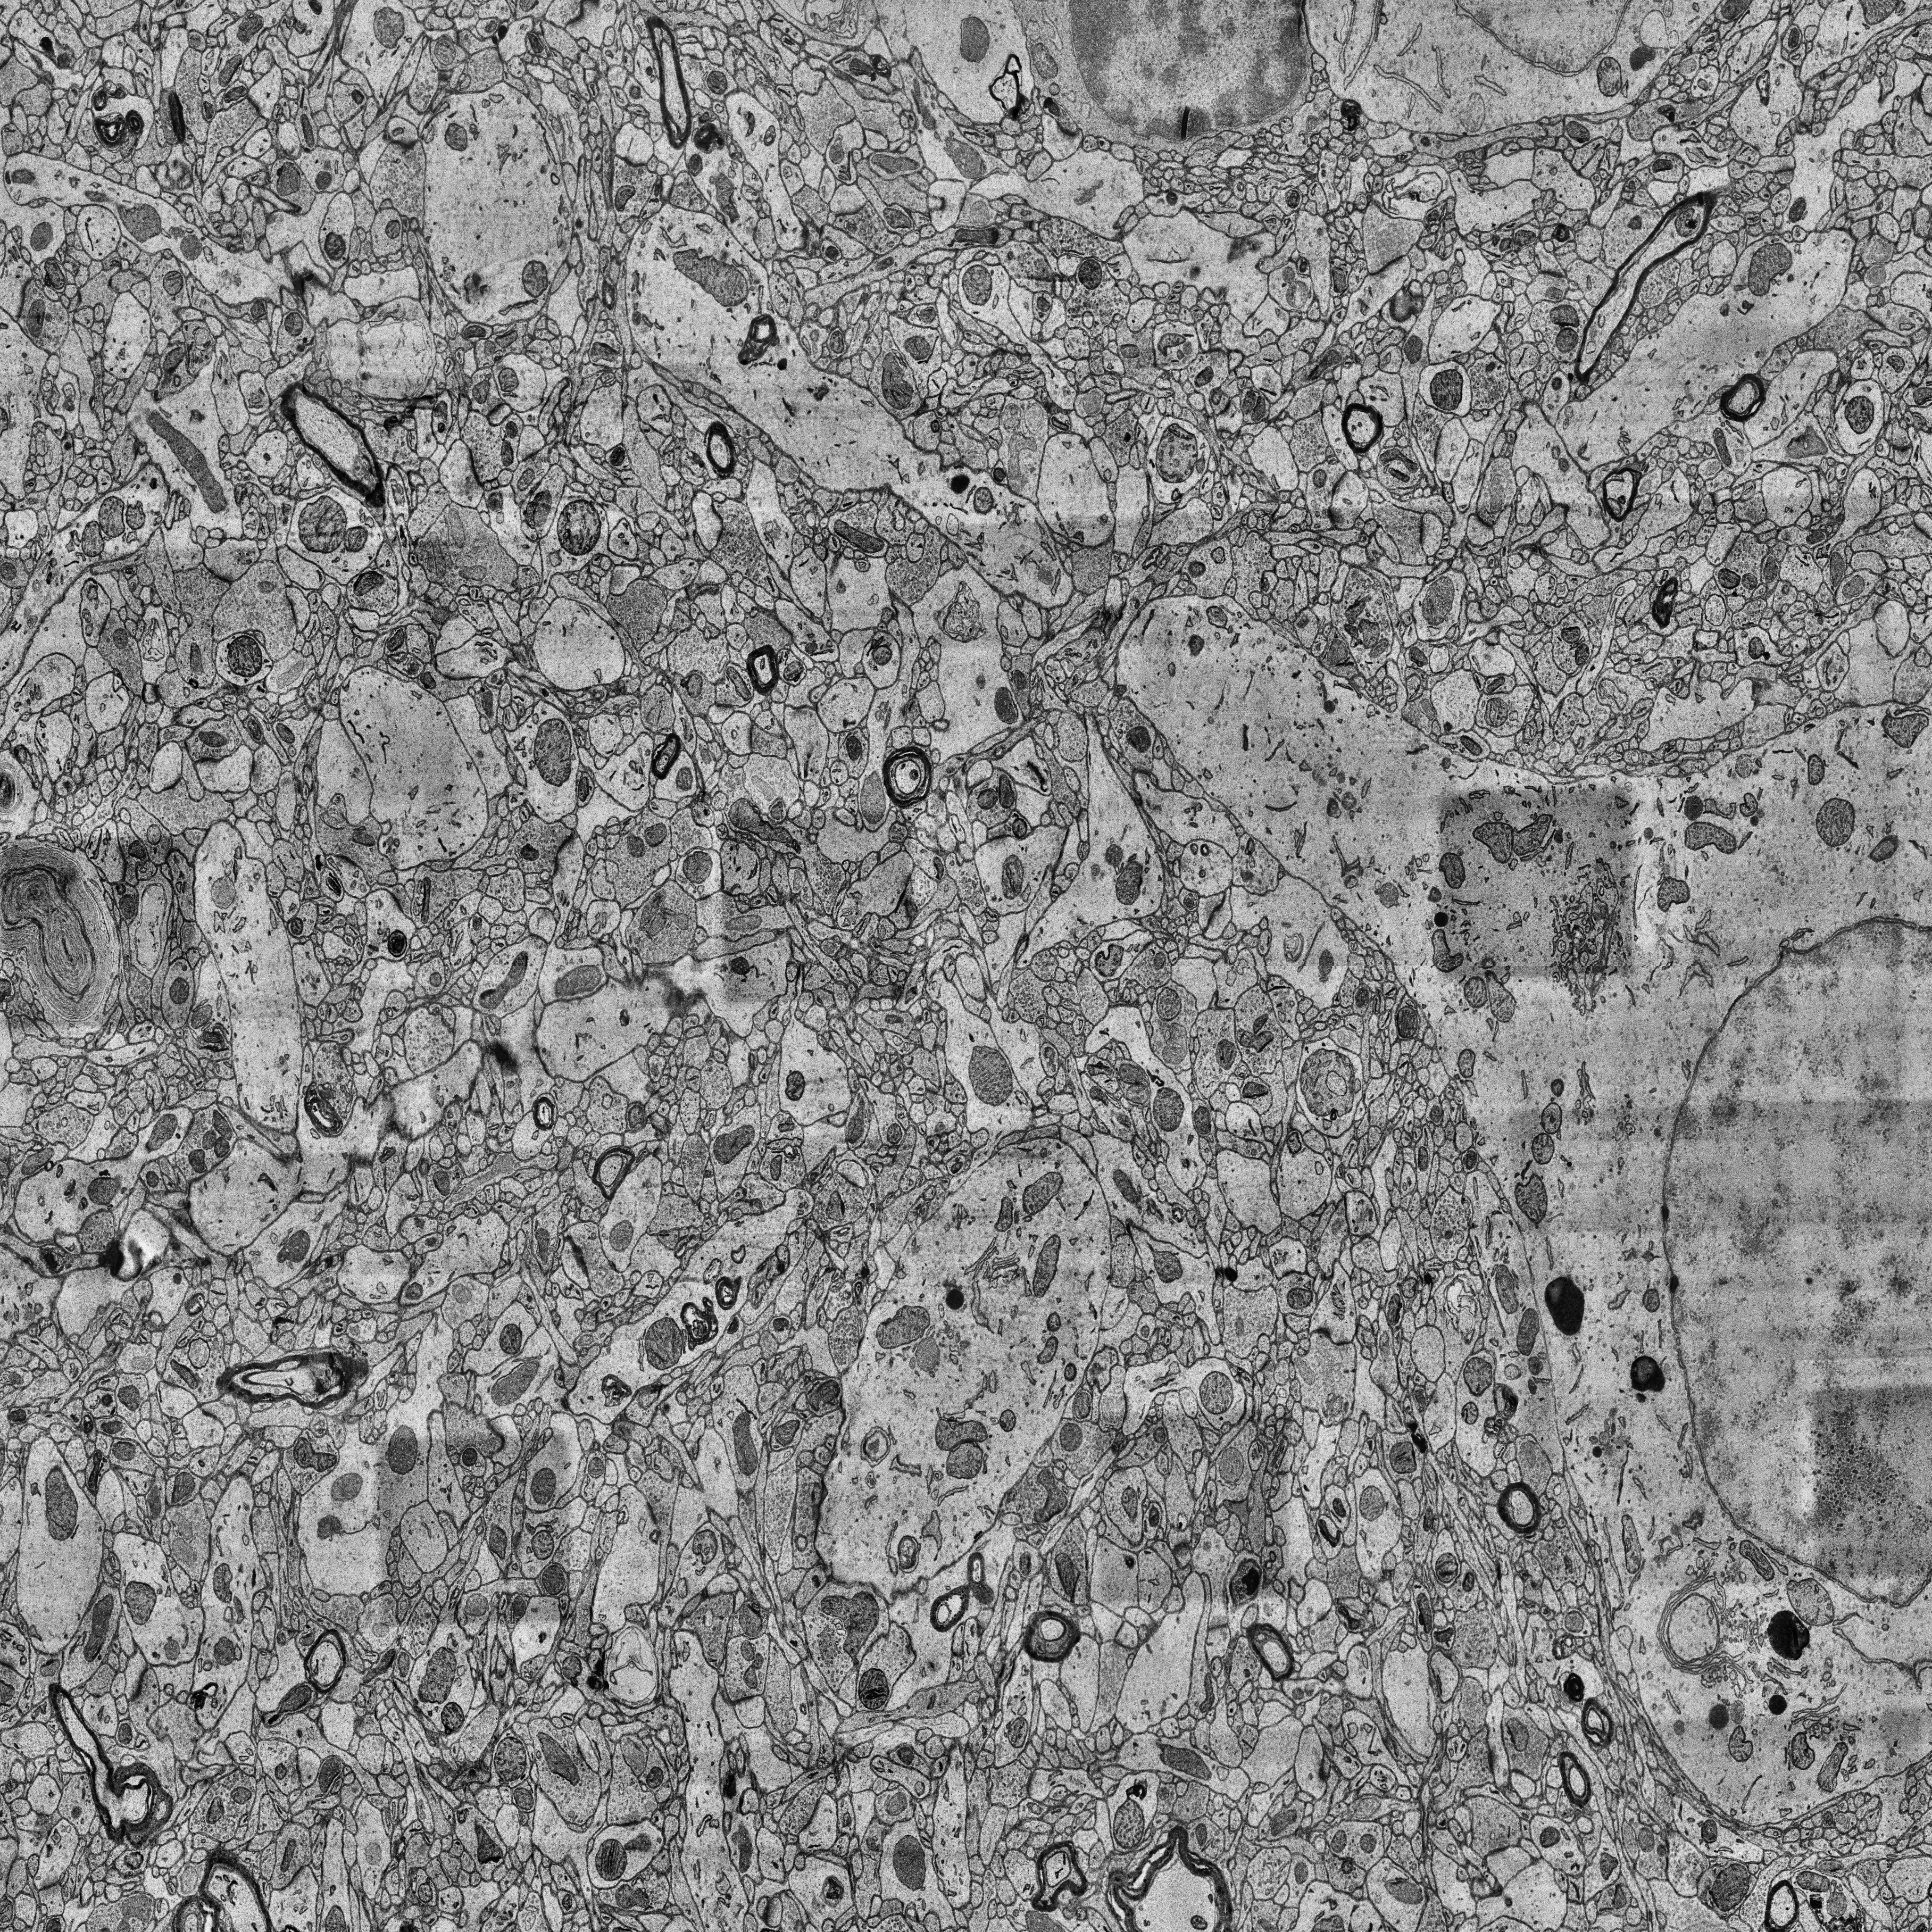
Electron microscopy slice of human cortex tissue
Slice depth (z): 266
Mitochondria instances in slice: 462